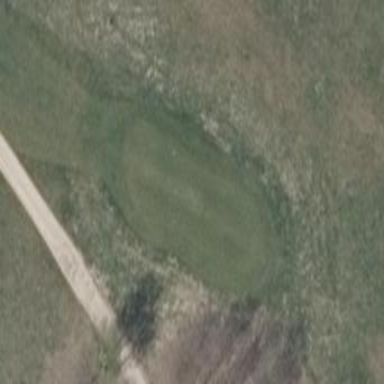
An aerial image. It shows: Golf tee.